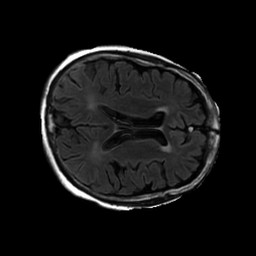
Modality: FLAIR
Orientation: axial
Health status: ill
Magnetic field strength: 3 T